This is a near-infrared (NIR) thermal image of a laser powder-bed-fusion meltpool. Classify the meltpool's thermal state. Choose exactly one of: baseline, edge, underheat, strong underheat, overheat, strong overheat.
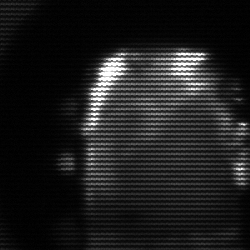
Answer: baseline